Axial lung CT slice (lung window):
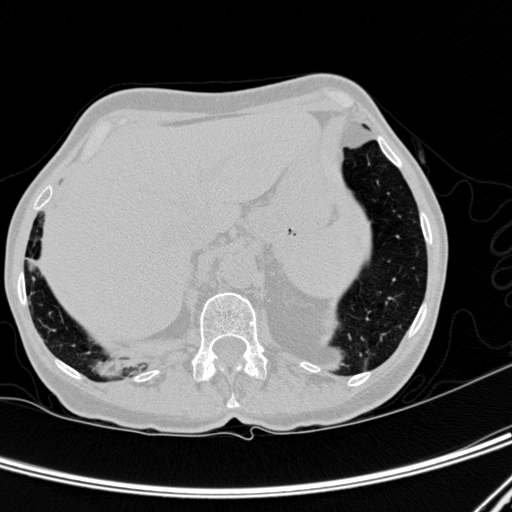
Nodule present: yes
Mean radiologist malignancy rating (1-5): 1.75